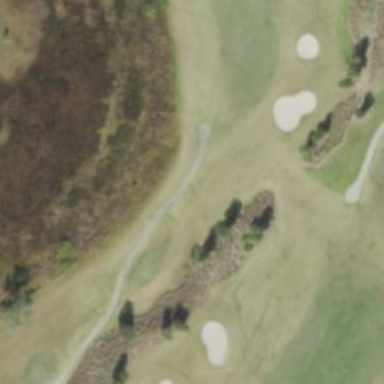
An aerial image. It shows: Golf cartpath that is also road path.